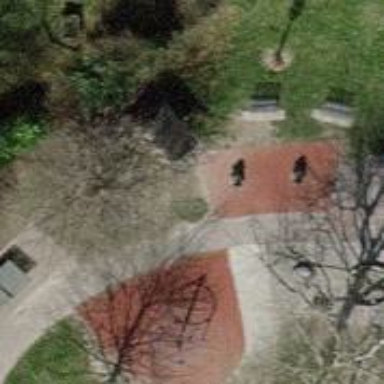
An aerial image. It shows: Playground with playhouse.